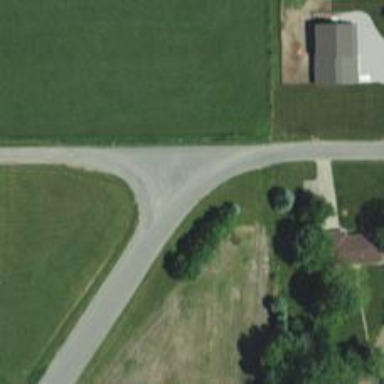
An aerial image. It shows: Tertiary road.